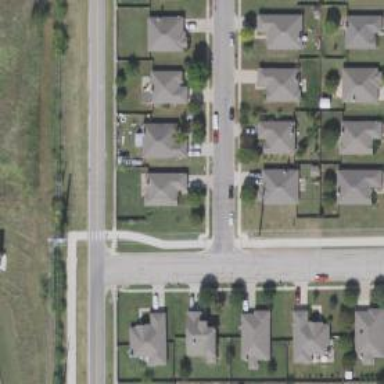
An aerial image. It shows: Residential road.